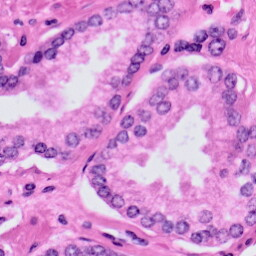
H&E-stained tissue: Prostate